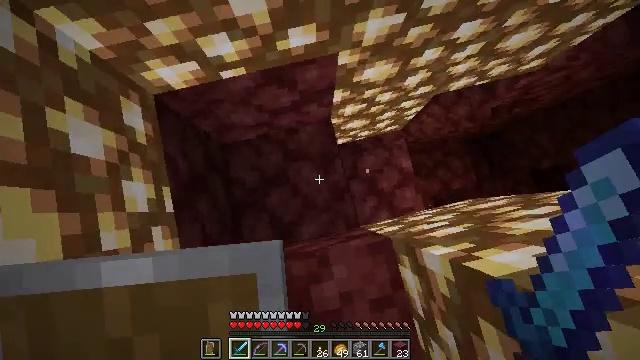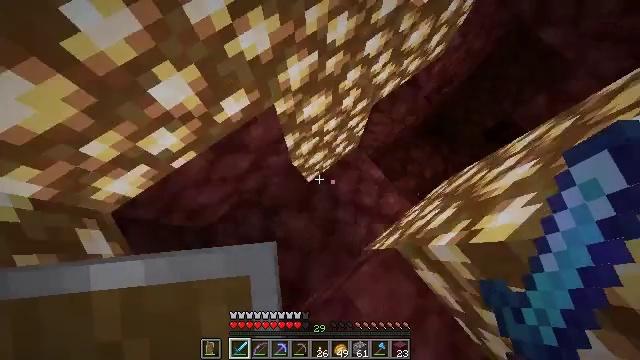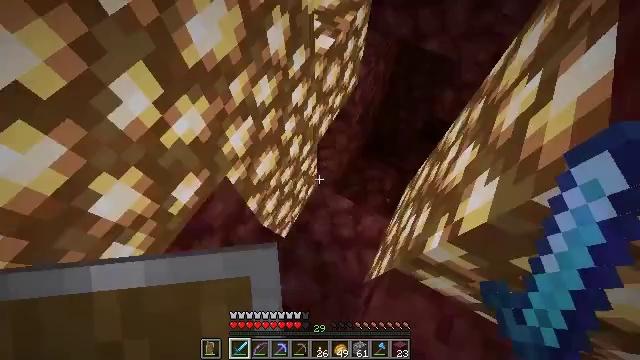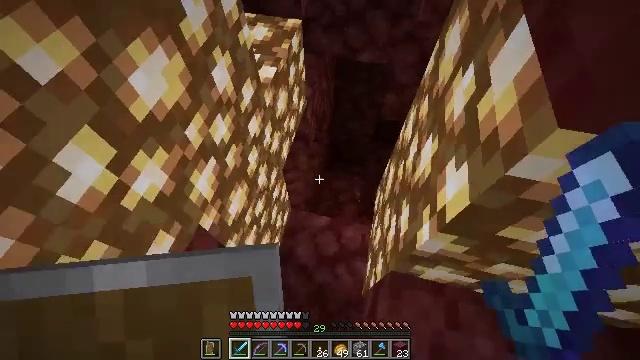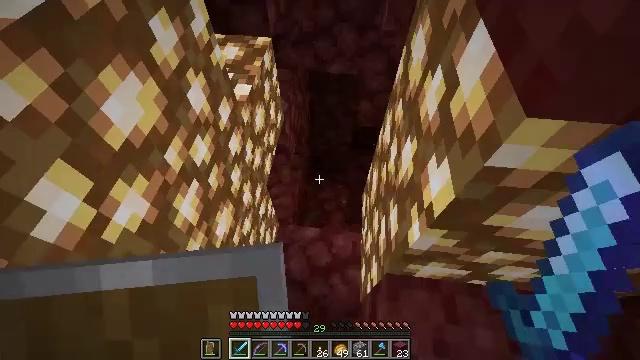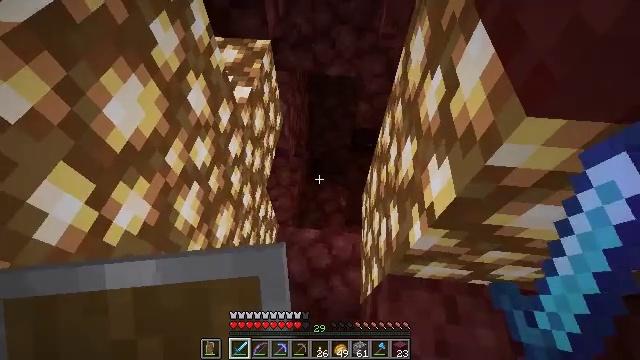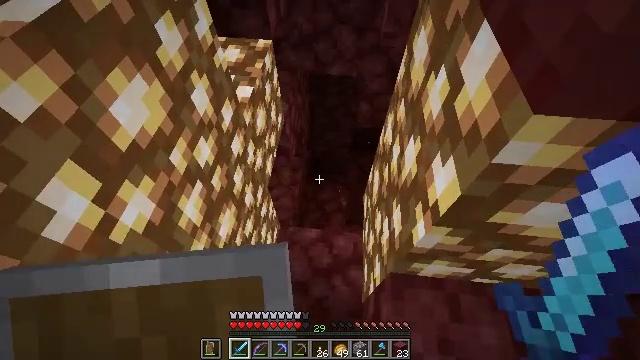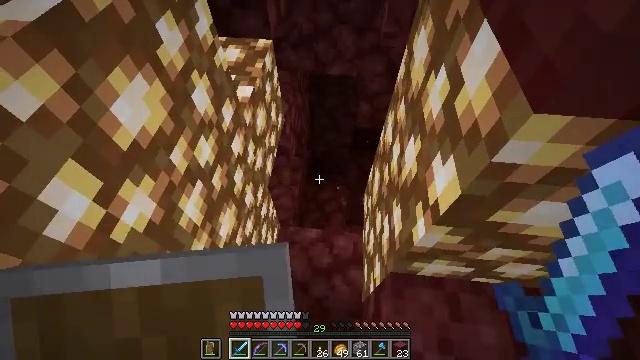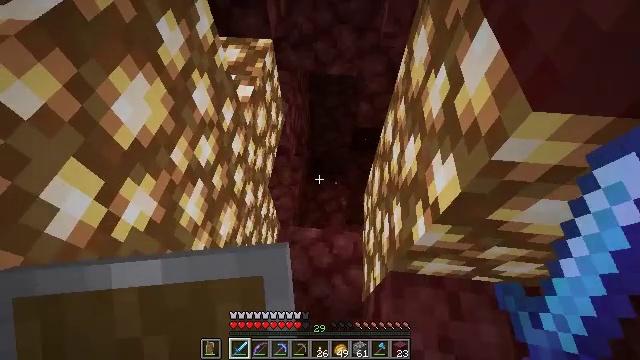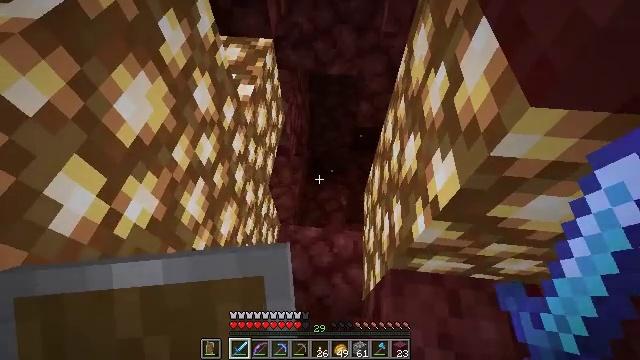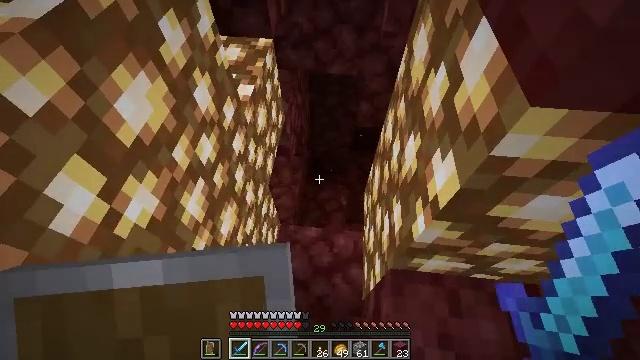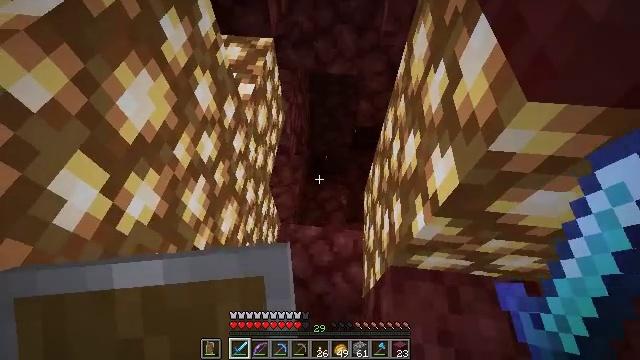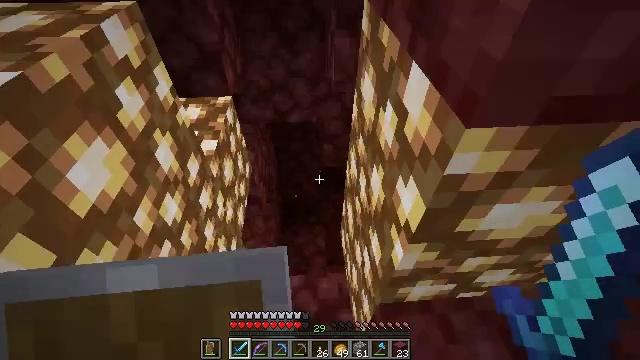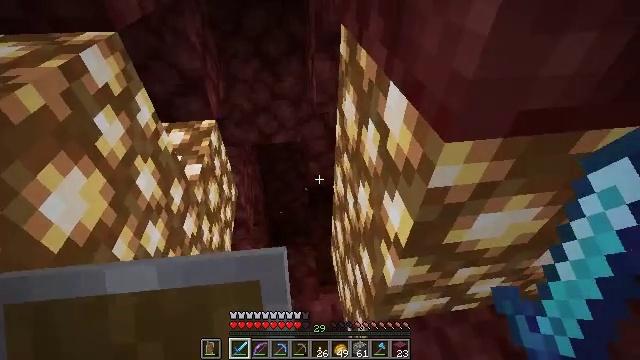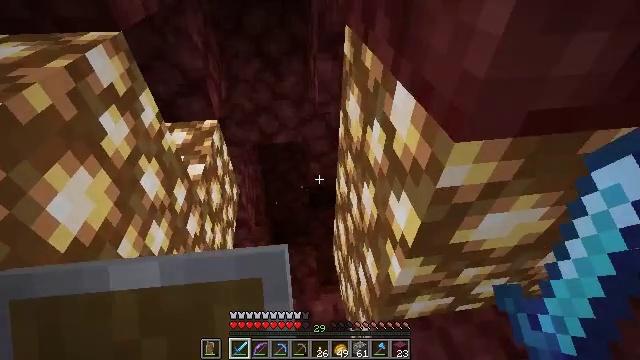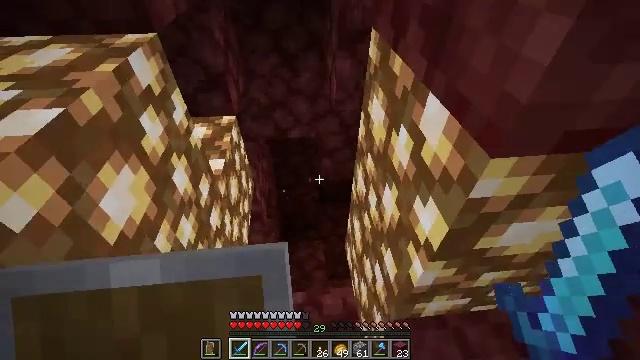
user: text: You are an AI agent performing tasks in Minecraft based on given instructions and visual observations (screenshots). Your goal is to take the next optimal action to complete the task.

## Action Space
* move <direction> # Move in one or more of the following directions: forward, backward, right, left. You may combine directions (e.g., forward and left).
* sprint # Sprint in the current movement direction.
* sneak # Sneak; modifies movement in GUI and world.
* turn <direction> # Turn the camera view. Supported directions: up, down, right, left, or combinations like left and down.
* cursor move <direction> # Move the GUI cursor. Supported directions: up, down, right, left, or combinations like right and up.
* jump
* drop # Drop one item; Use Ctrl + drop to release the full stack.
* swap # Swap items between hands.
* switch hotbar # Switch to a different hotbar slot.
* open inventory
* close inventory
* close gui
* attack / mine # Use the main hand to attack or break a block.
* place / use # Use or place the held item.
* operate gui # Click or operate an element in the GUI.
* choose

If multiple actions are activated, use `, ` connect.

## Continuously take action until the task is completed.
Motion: motion action
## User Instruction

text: Gather glowstone for crafting.
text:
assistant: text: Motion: sneak, turn right and up
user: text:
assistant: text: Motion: move left, sneak, turn right and up
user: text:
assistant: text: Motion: move left, sneak, turn right and up
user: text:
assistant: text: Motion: move left, sneak, turn right and up
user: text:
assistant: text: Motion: move left, sneak
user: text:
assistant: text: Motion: move left, sneak
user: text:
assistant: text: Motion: move left, sneak
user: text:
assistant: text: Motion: move left, sneak
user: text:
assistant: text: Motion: move left, sneak
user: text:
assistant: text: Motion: move left, sneak
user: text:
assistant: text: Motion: move left, sneak
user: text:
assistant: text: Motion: move left, sneak, turn right and up
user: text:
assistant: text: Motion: move left, sneak, turn right and up
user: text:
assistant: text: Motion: no_op
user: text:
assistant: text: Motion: move left, turn left and down
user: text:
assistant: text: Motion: move left, turn left and down
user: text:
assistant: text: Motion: move left, turn down
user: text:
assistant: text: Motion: turn right and down
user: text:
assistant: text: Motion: turn down
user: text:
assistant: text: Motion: turn right and down
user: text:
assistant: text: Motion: move forward
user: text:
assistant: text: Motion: move forward
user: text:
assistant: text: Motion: move forward, turn right
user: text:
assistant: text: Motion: move forward
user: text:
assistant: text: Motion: move forward, turn right
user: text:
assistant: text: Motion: turn right
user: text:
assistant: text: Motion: turn right
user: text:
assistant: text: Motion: move left, turn right
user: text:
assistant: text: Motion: move left, turn right
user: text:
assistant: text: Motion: move left, turn right and up